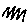
Label: zigzag